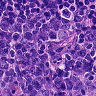
Metastatic tissue present: no